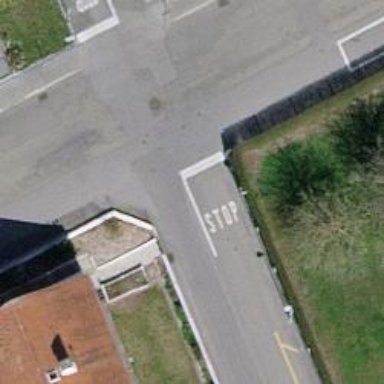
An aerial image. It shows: Stop road.